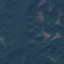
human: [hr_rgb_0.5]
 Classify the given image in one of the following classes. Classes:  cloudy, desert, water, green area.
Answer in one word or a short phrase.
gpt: green area